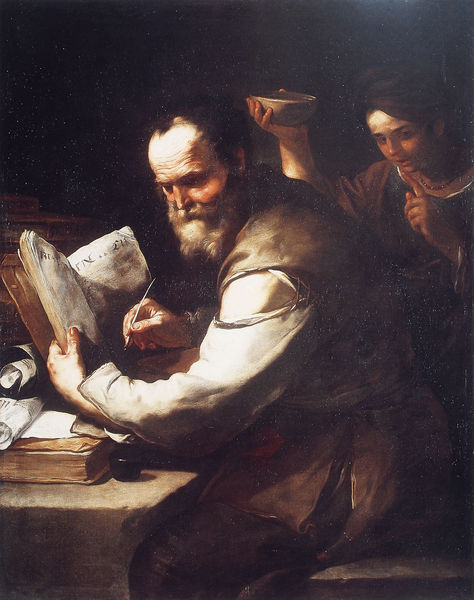
Titel: Xanthippe schüttet Sokrates Wasser in den Kragen
Künstler: Luca Giordano
Institution: Marano di Castenaso, Collezione Molinari Pradelli
Schlagwörter: dunkel, feder, gemälde, hand, mann, weiß, sitzen, braun, finger, frau, geste, kleid, licht, nase, ohr, schwarz, stirn, stuhl, tisch, rot, malerei, alt, bart, hemd, hose, jacke, arm, augen, barock, falten, schale, schüssel, stein, tot, bildnis, hände, öl, sonne, kind, helldunkel, schrift, bücher, papier, bank, blue, chair, hands, men, oil, people, white, women, black, dark, duktus, hair, interior, nose, old, painting, portrait, room, sitting, sleeve, table, woman, zeigefinger, pink, servant, brown, junge, weste, tusche, alter, buch, zettel, autor, tinte, pergament, feather, papierrolle, schreiben, manierismus, man, rollen, sonnenstrahlen, ear, girl, peasant, mönch, fingerzeig, boy, eyes, male, light, schreiber, tintenfass, paper, turban, shadow, mouth, beard, old man, riß, christentum, books, desk, necklace, pen, quill, writing, danish, reading, still life, person, human, vest, ink, schriftrollen, bald, balding, pastel, schreibend, fingers, book, cup, evangelist, work, working, füller, matthäus, caravaggio, humans, tan, forehead, shirt, hold, poor, torn, bowl, caravaggist, leather, european, spot, blanc, wrinkle, papiers, wife, tear, chiaroscuro, boos, fnger, whisper, brows, blad, writting, scrolls, hole, necklet, nails, quiet, thumb, scribe, femme, highlight, write, sneak, matthew, rip, hebrew, siting, assistant, livre, homme, ink well, tableau, writter, taxes, pere, hush, caravagissti, by, helper, transcribing, looking to side, woman signalling, tableua, encre, gemäldejunge